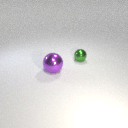
small green metal sphere to the right of large purple metal sphere